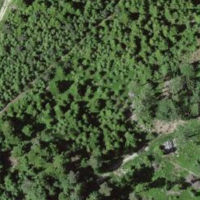
EUNIS habitat code: 44
Species observed at this site:
Sorbus aucuparia